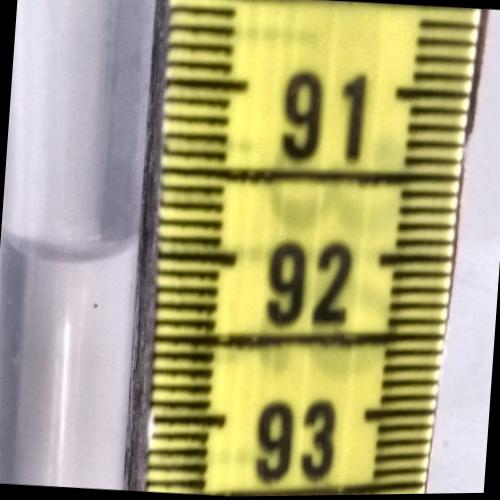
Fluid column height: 92.0 cm